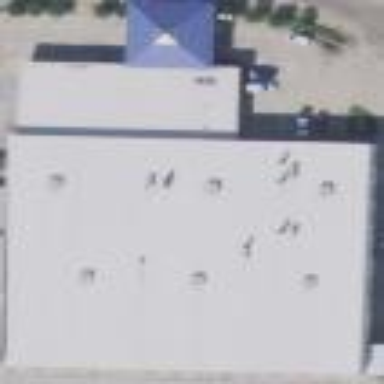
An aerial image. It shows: Building housing car rental service.